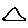
Label: triangle